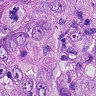
Metastatic tissue present: yes